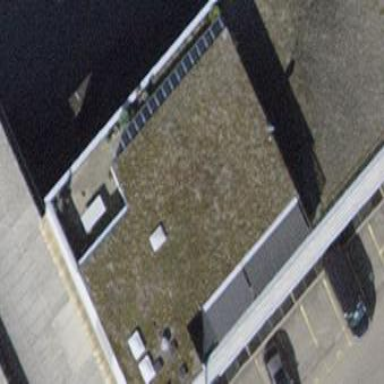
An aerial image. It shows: Building with flat roof.